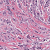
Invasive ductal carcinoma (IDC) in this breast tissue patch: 1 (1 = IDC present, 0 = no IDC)